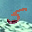
Label: 5